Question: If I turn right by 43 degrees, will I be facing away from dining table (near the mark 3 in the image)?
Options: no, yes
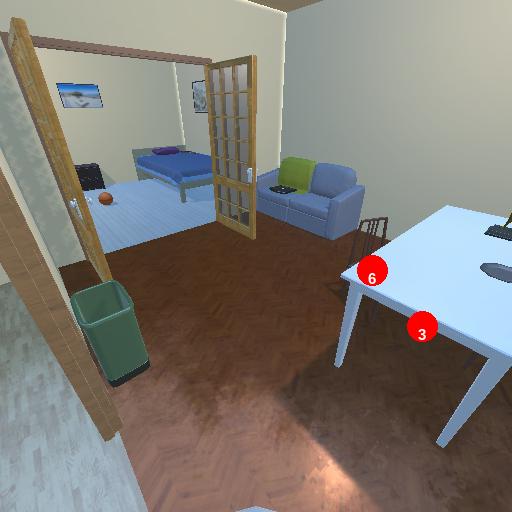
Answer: no